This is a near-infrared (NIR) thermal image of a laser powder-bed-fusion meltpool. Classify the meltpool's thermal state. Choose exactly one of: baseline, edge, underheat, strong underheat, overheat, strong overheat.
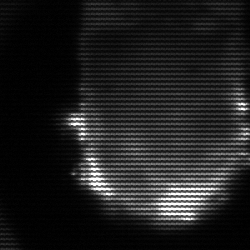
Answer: baseline